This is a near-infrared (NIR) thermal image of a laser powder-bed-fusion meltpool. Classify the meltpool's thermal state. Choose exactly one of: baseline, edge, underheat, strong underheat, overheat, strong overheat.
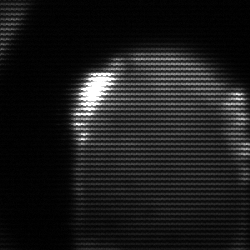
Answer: edge